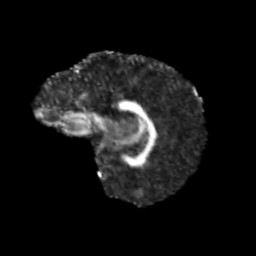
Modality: FA
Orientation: sagittal
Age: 11
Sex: female
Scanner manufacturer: siemens
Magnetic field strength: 3 T
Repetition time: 3.8 s
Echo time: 0.07 s